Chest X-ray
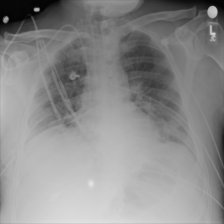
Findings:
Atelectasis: negative
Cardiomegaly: negative
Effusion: negative
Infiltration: negative
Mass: negative
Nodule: negative
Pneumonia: negative
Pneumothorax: negative
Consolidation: negative
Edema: negative
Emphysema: negative
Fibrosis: negative
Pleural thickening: negative
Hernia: negative